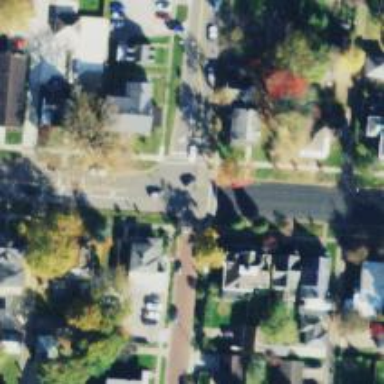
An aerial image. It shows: Neighbourhood with historic district.